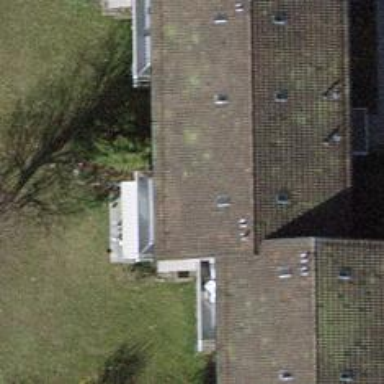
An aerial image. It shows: Building with pitched roof.